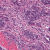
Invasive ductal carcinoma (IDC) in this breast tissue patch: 1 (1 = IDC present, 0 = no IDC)